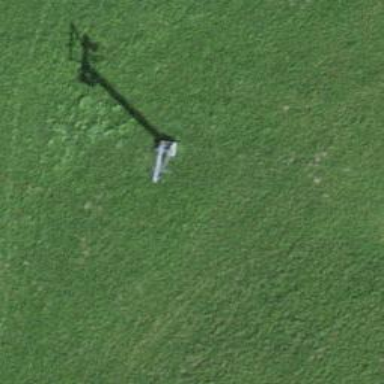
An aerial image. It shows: Pylon for aerialway.